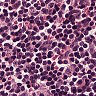
Metastatic tissue present: no